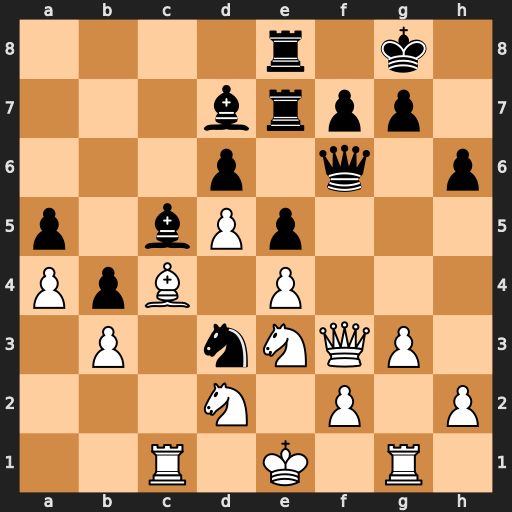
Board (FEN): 4r1k1/3brpp1/3p1q1p/p1bPp3/PpB1P3/1P1nNQP1/3N1P1P/2R1K1R1
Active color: w
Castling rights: -
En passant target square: -
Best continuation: Bxd3 Qxf3 Nxf3